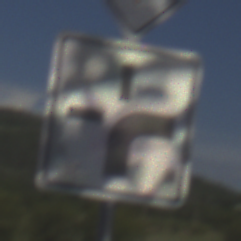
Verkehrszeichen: VerlaufVorfahrtsstrasse3
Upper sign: Vorfahrtsstrasse
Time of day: MorningAfternoon
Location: Outdoor (RoadRail)
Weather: PartlyCloudy
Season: NotSpecified
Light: Natural